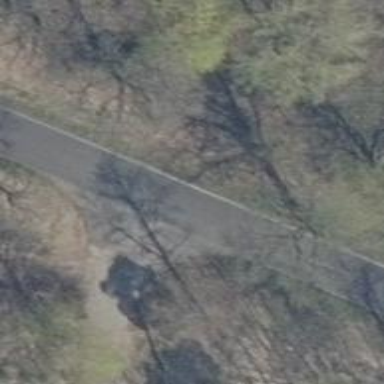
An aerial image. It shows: Tertiary road with asphalt surface.